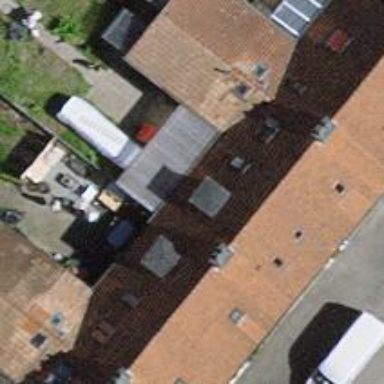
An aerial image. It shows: Terrace building.